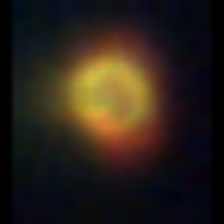
Taxon: NanoPlankton
Group: Other